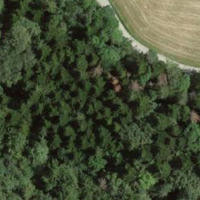
EUNIS habitat code: 43
Species observed at this site:
Filipendula ulmaria